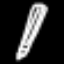
Label: pencil